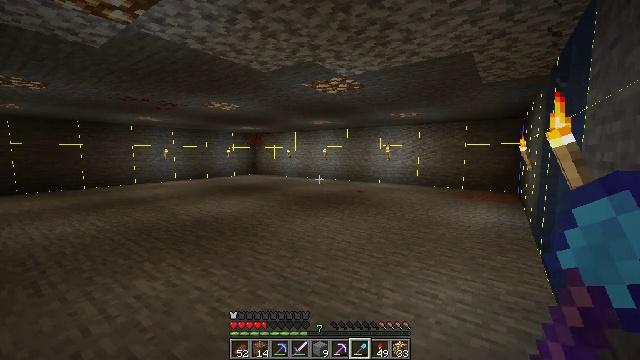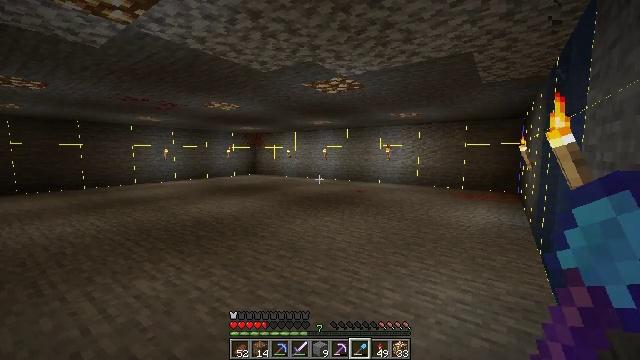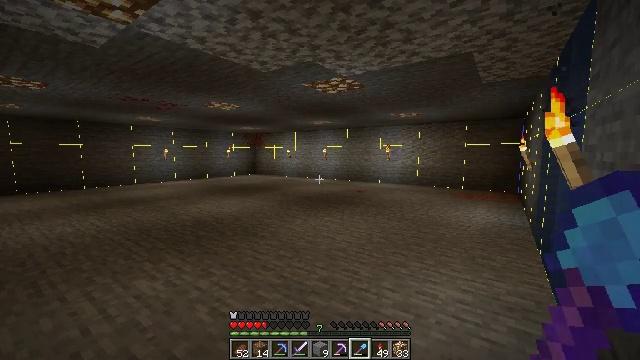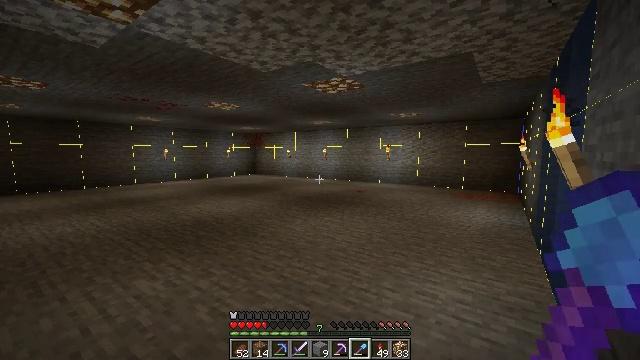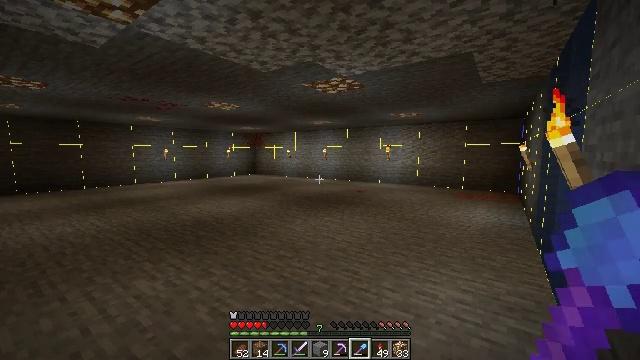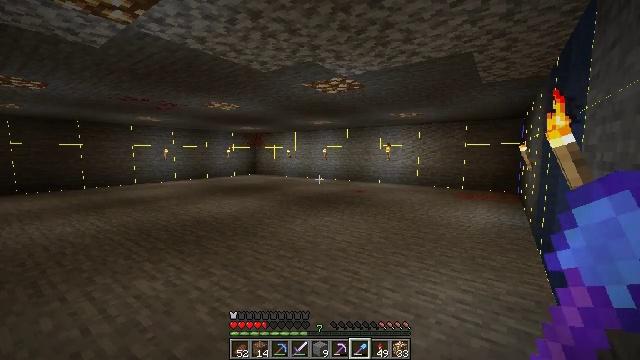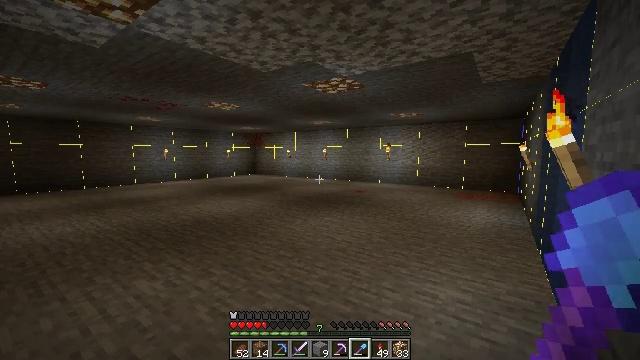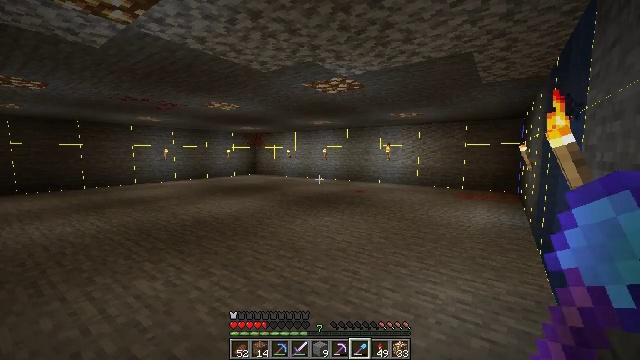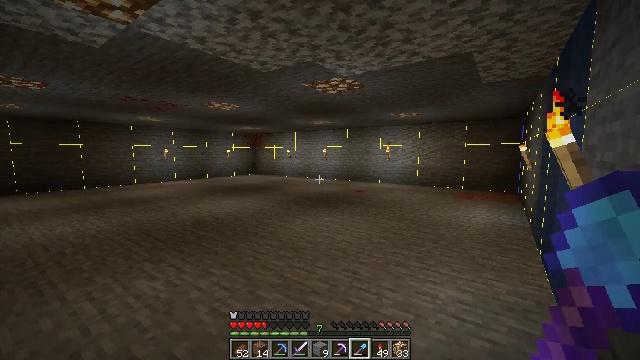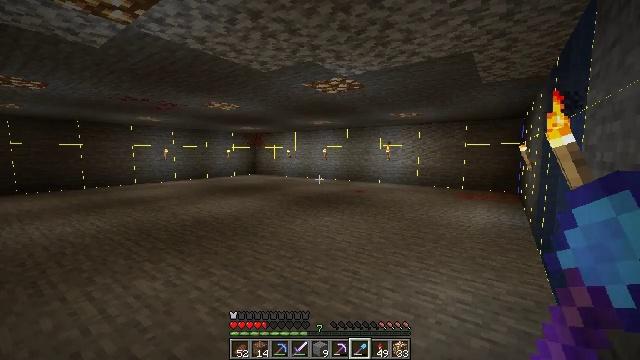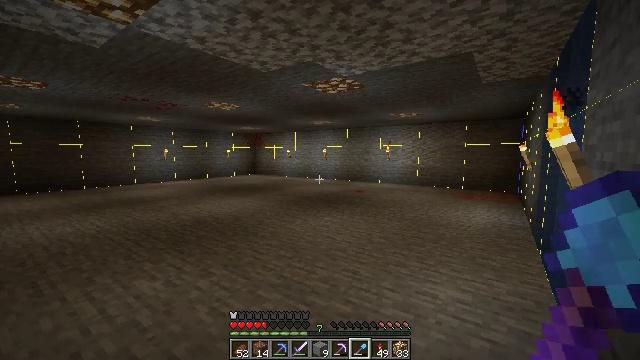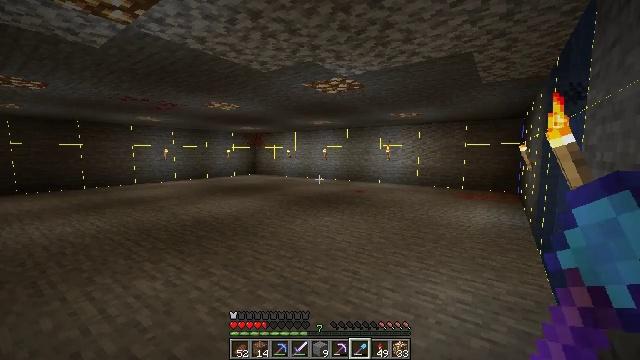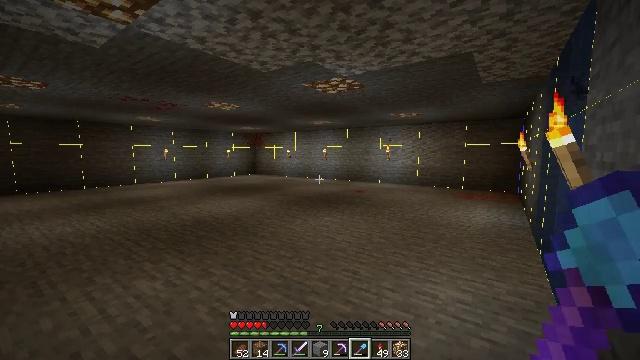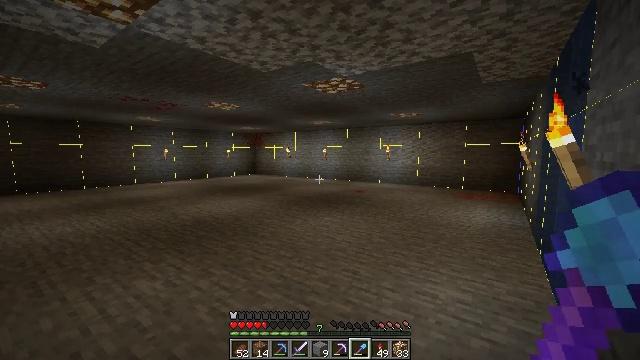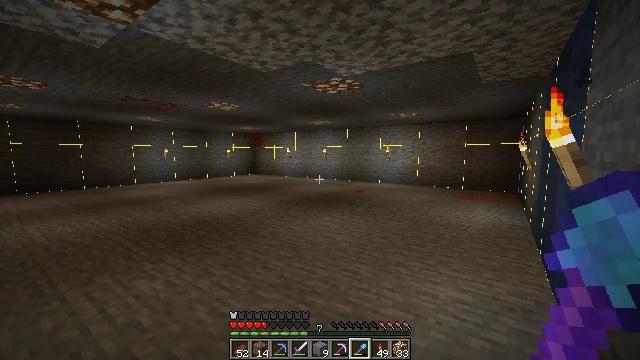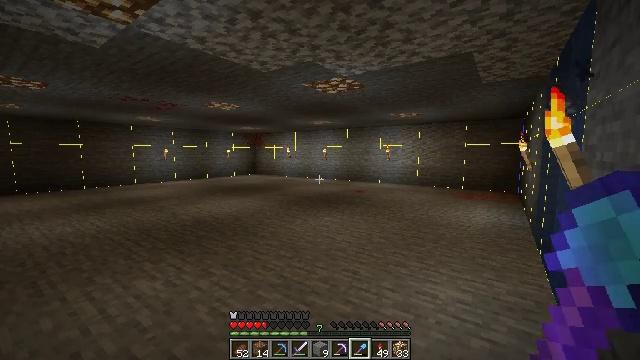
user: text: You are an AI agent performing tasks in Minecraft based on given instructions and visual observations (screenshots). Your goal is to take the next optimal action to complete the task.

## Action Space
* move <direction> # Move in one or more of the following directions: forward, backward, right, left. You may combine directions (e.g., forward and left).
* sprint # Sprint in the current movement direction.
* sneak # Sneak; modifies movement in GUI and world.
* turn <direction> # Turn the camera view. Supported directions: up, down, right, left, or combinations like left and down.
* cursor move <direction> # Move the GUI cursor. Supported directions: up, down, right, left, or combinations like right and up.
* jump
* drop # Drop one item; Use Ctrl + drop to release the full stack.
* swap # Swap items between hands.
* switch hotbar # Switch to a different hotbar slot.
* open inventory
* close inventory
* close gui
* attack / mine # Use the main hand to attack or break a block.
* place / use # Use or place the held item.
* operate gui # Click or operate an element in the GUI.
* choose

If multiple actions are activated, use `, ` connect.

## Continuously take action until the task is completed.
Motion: motion action
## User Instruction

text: Left click to collect the wall torch.
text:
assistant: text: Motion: no_op
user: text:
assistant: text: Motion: no_op
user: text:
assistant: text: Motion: no_op
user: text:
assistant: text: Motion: no_op
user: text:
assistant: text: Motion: no_op
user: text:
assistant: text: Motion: no_op
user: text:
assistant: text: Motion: no_op
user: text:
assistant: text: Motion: no_op
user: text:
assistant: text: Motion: no_op
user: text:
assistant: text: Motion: no_op
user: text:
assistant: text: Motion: no_op
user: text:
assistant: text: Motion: no_op
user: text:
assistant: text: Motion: no_op
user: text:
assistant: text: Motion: no_op
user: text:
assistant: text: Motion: no_op
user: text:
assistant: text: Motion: no_op
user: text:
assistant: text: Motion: no_op
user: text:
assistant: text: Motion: turn left
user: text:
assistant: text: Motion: turn left and down
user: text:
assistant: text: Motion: no_op
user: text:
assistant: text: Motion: no_op
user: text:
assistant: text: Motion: no_op
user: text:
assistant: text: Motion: no_op
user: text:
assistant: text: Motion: no_op
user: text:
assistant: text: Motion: turn left
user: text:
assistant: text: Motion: no_op
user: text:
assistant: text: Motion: no_op
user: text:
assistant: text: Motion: no_op
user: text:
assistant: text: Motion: no_op
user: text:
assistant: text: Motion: no_op